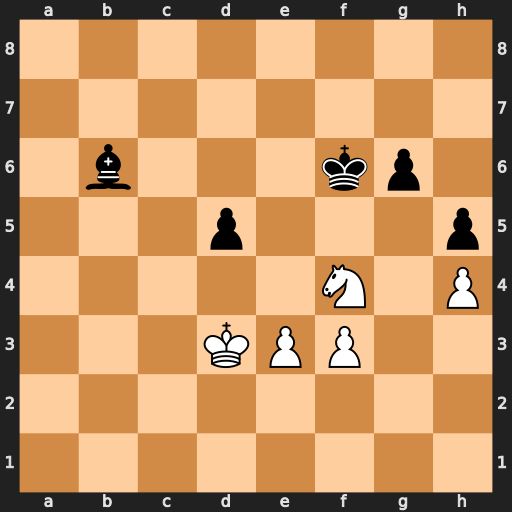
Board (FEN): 8/8/1b3kp1/3p3p/5N1P/3KPP2/8/8
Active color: w
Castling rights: -
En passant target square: -
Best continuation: Nxd5+ Kg7 Nxb6